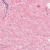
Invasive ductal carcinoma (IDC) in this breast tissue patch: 0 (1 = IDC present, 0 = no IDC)